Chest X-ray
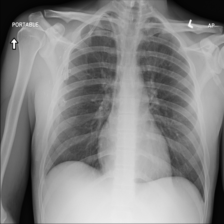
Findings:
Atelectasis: negative
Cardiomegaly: negative
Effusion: negative
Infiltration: negative
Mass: negative
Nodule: negative
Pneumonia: negative
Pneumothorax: negative
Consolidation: negative
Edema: negative
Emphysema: negative
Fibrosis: negative
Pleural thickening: negative
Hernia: negative